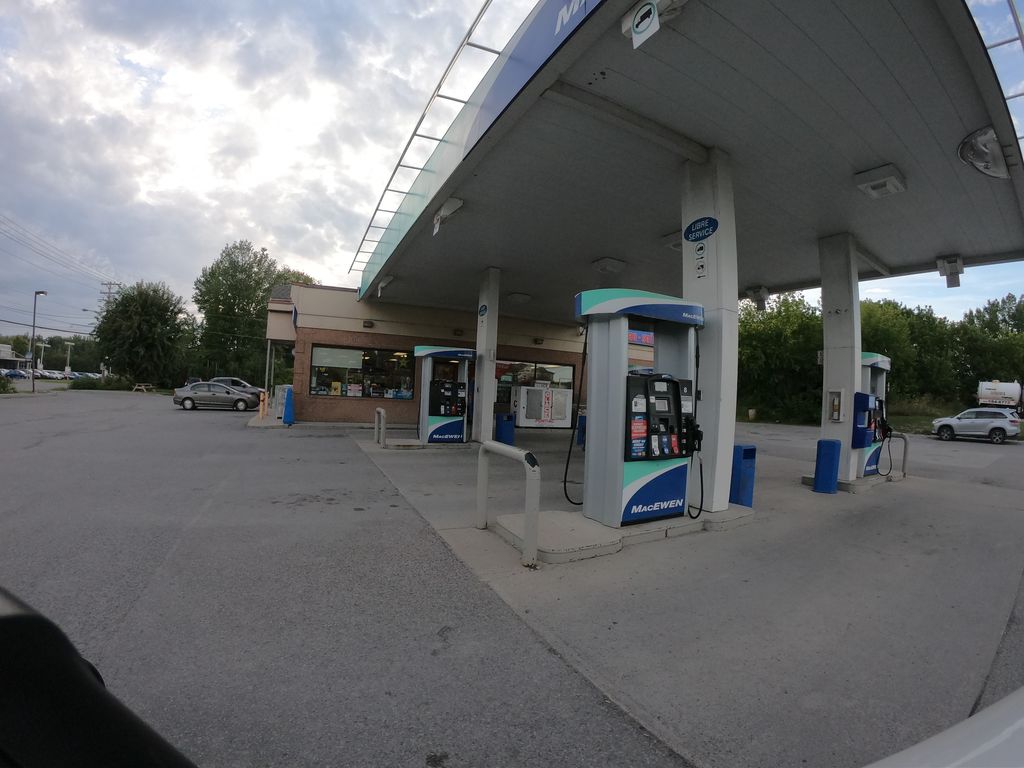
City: ottawa-gatineau